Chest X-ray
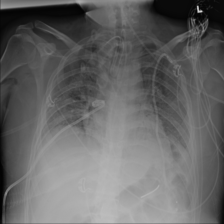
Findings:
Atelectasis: negative
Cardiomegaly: negative
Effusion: negative
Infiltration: negative
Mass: negative
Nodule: negative
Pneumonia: negative
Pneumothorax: negative
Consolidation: negative
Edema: negative
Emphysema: negative
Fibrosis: negative
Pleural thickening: negative
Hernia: negative